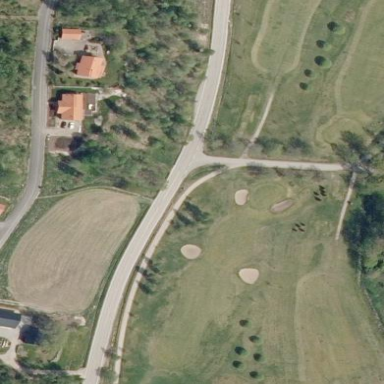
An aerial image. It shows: Grassy area designated as golf fairway.